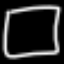
Label: square